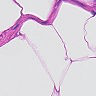
Metastatic tissue present: no